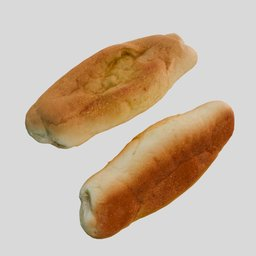
Label: nature